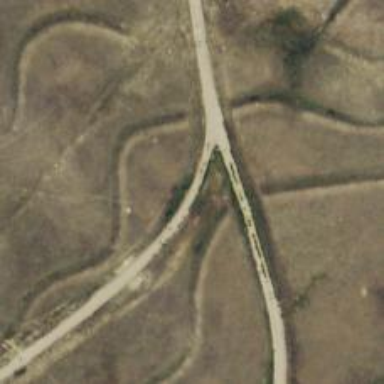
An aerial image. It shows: Road leading to wind farm area designated for service vehicles.